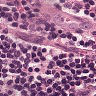
Metastatic tissue present: no